Aerial crown-view tile of a tropical tree (Barro Colorado Island, Panama), acquired 20250317:
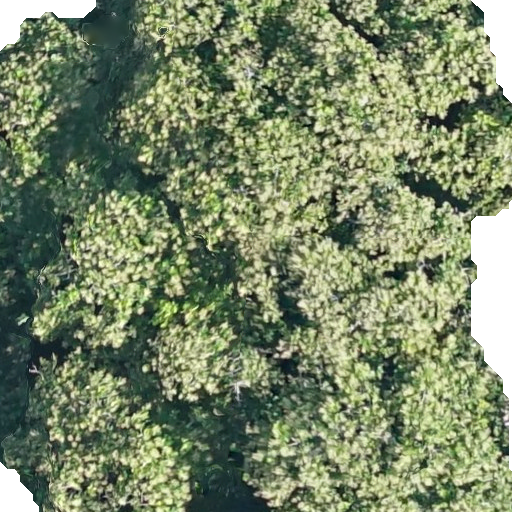
Species: Anacardium excelsum
GBIF accepted scientific name: Anacardium excelsum
Crown area: 440.292 m²